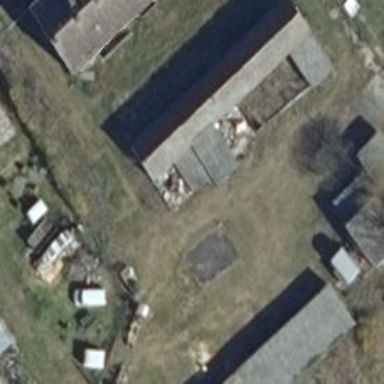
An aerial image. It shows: Group of garages.